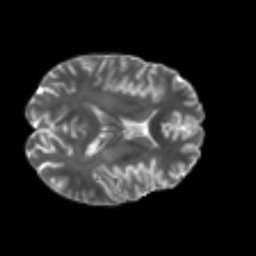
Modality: T2w
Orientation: axial
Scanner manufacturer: philips
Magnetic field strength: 3 T
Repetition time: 8.6 s
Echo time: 0.127 s